Aerial crown-view tile of a tropical tree (Barro Colorado Island, Panama), acquired 20241216:
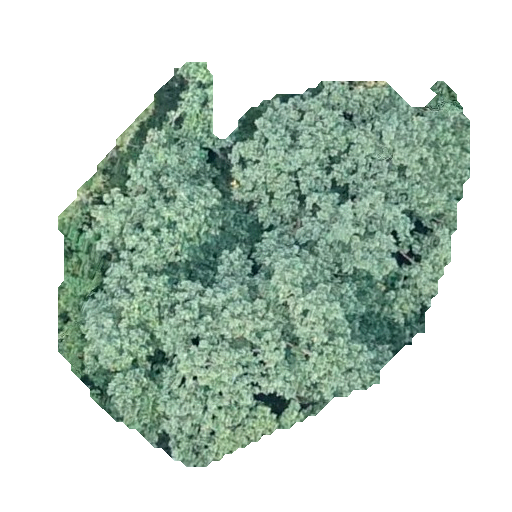
Species: Hieronyma alchorneoides
GBIF accepted scientific name: Hieronyma alchorneoides
Crown area: 169.4 m²